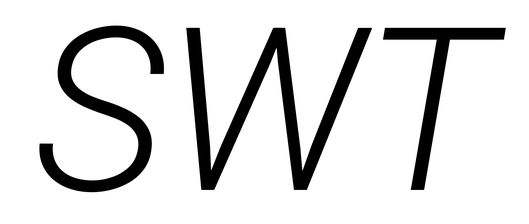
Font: Roboto-Italic_Light_Italic